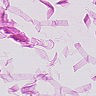
Metastatic tissue present: no